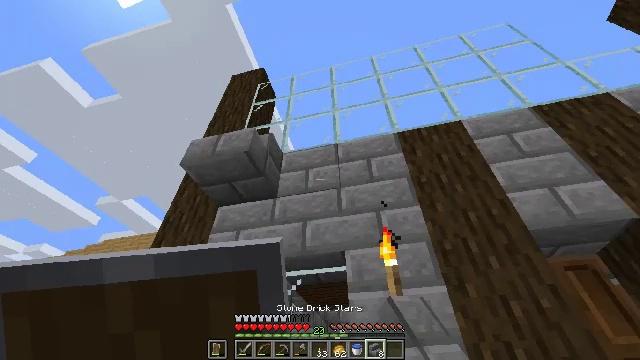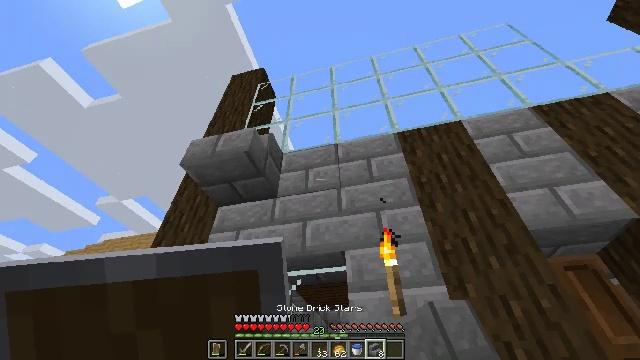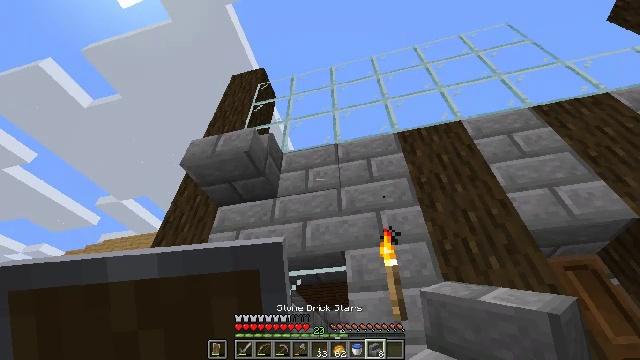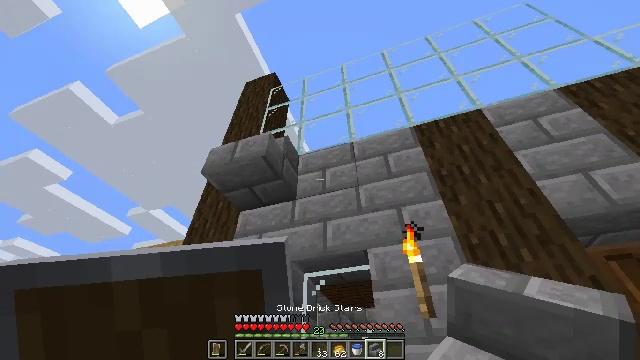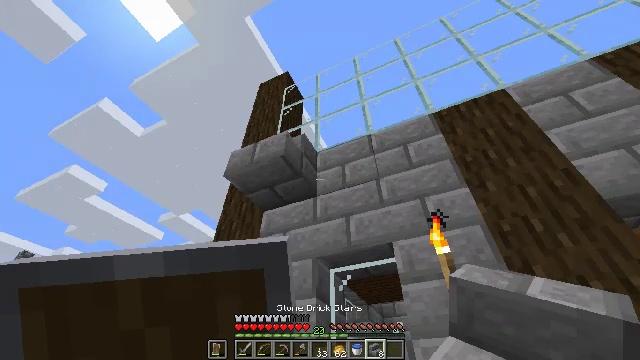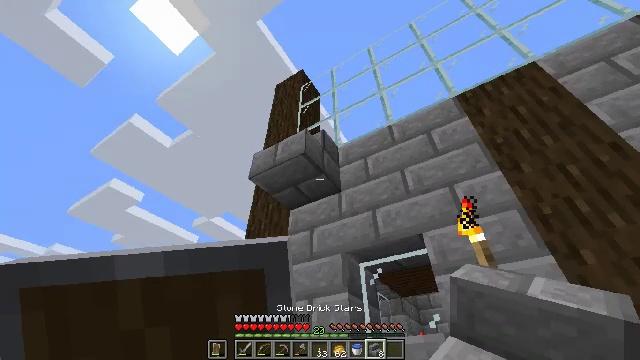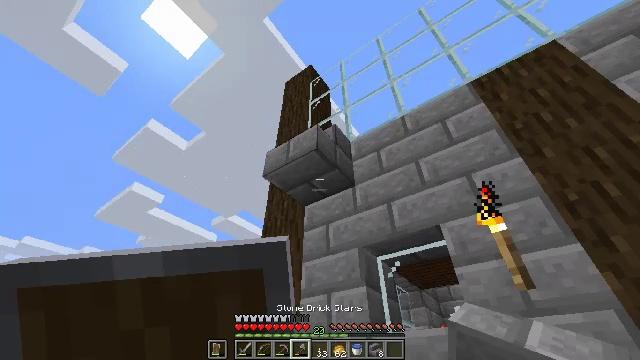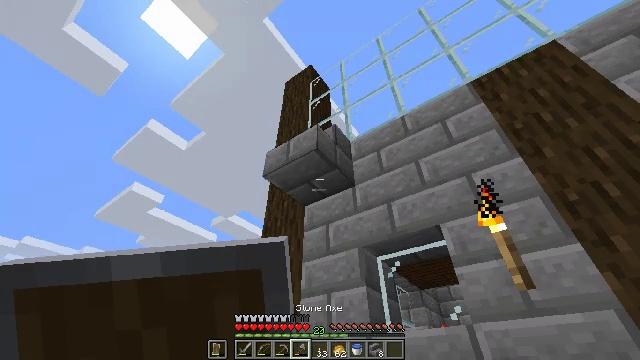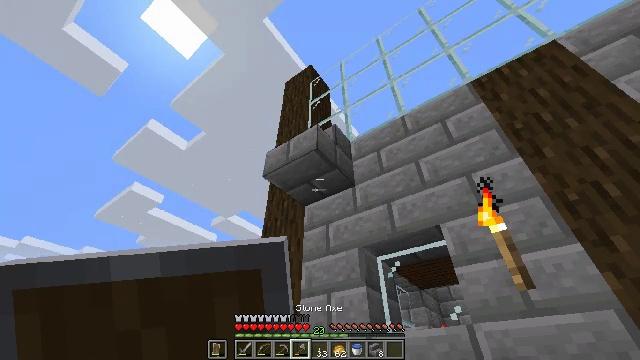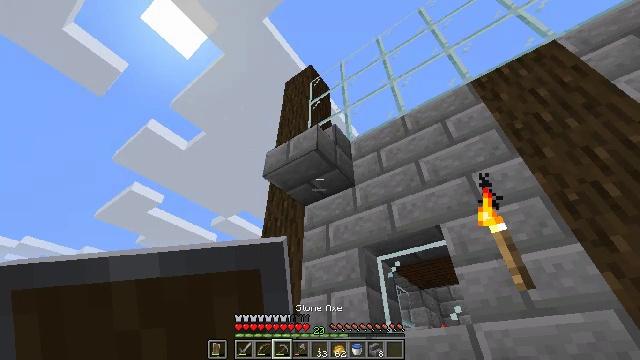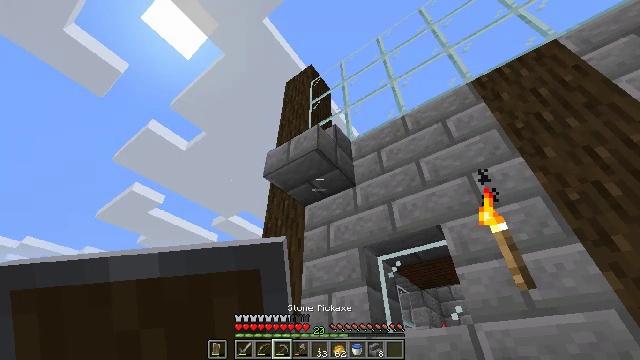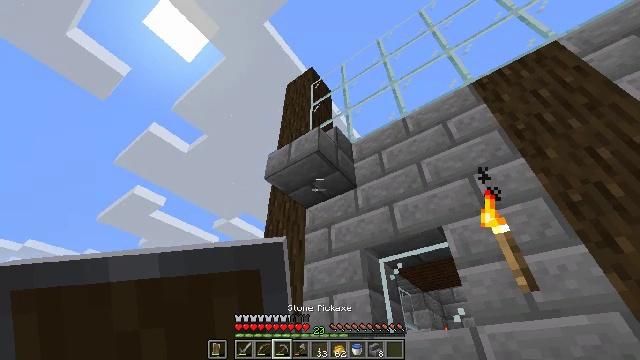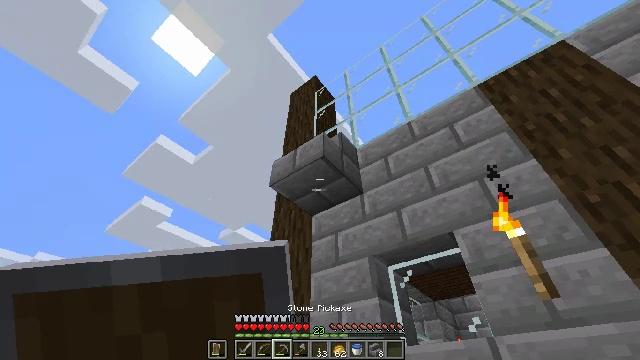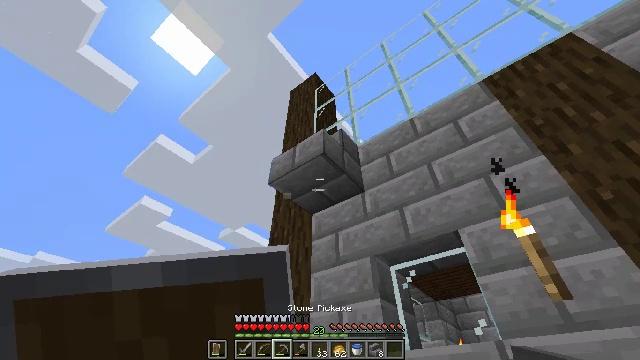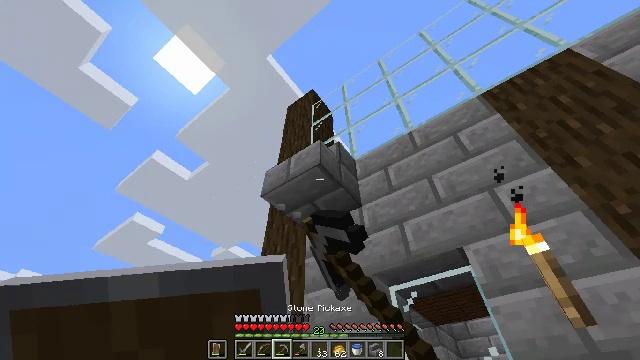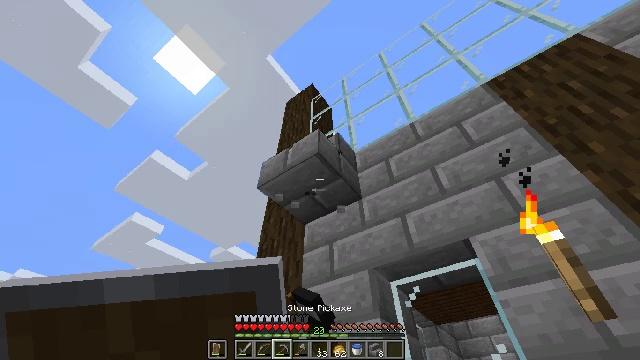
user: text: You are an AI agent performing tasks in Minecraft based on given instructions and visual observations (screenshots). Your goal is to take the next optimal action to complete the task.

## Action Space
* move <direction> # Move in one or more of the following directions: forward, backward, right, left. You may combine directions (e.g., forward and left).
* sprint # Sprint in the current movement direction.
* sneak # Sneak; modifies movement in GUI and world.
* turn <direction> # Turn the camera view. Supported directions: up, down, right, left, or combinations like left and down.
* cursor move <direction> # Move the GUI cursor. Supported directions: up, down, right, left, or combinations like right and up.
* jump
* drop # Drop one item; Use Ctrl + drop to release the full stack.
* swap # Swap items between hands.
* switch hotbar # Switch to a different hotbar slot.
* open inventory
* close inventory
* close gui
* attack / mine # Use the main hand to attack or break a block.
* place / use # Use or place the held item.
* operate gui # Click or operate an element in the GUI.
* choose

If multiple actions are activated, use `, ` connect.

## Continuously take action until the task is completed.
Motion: motion action
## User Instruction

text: Disassemble the stone brick stairs into inventory.
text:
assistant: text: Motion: no_op
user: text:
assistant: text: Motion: no_op
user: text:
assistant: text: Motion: turn left
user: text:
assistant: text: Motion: turn left
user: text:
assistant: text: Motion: turn left
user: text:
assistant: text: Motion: turn left and down, switch to hotbar 4
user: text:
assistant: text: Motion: switch to hotbar 4
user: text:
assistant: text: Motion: no_op
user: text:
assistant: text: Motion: switch to hotbar 3
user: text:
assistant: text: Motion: switch to hotbar 3
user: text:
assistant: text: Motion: switch to hotbar 3
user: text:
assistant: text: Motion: move forward, turn left and up
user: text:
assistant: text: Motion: move forward, attack / mine
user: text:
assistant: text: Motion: move forward, turn right and up, attack / mine
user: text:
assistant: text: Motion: move forward, attack / mine
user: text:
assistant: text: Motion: move forward, attack / mine
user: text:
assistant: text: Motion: attack / mine
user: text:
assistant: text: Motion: attack / mine
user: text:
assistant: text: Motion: attack / mine
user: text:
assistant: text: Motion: turn up, attack / mine
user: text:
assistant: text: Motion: turn up, attack / mine
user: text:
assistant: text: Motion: attack / mine
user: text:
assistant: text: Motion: attack / mine
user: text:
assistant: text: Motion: attack / mine
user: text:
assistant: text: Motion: attack / mine
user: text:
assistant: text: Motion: attack / mine
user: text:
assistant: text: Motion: move forward, attack / mine
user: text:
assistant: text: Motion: move forward, attack / mine
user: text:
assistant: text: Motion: move forward, attack / mine
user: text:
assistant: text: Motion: jump